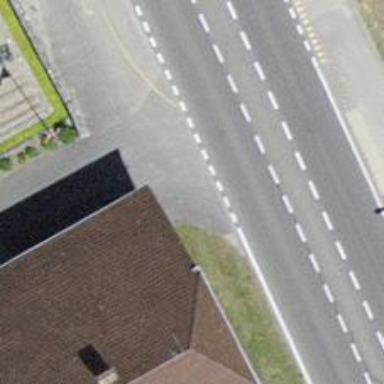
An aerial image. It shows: Bus stop along the road.